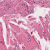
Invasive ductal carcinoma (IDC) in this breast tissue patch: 0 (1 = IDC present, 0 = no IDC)